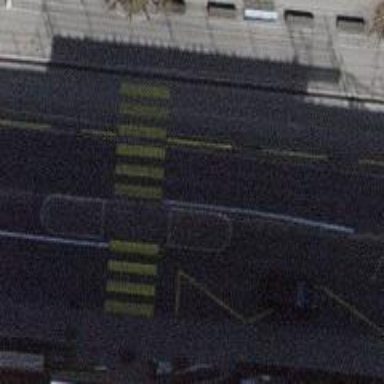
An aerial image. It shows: Footway with marked crossing. The surface is asphalt.